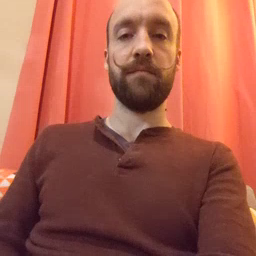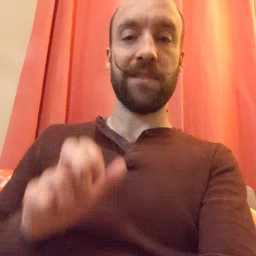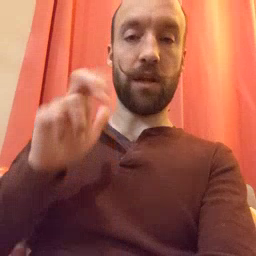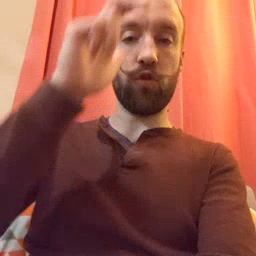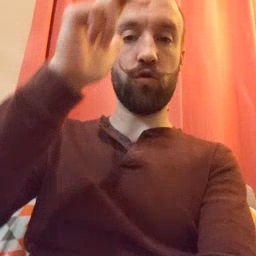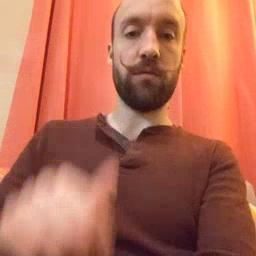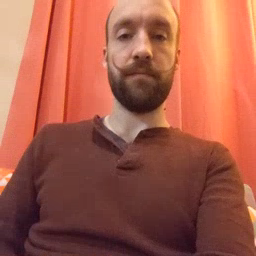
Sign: stairs